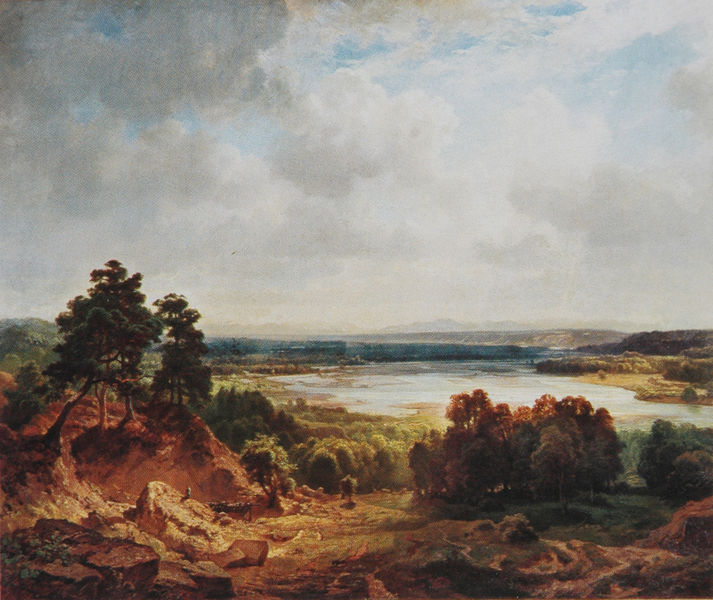
Titel: Das Isarbett bei München mit Aussicht auf die bayerischen Alpen
Künstler: Eduard d.Ä. Schleich
Standort: München
Institution: Neue Pinakothek
Schlagwörter: baum, berg, blau, dunkel, felsen, gemälde, gestein, himmel, laub, mann, meer, schatten, wasser, wolken, baumstämme, bäume, fluss, gelb, grün, landschaft, menschen, ocker, sand, see, teich, ufer, abend, braun, frankreich, grau, hell, hintergrund, licht, orange, ausblick, blick, gras, rot, tiere, weg, wiese, wolke, malerei, mensch, stein, steine, weit, holland, öl, baumstamm, erde, felder, ferne, horizont, hügel, natur, strauch, weite, busch, büsche, einsam, flach, gewässer, sonne, wiesen, insel, land, gold, pflanzen, tal, wald, anhöhe, weiher, aussicht, küste, ruhig, ruhe, ansicht, perspektive, abhang, lehm, berge, fels, gebirge, dunst, eben, nebel, hügle, geröll, herbst, hügellandschaft, idylle, sepia, figuren, stille, friedrich, romantik, strom, staffage, wetter, impressionistisch, stimmung, menschenleer, unscharf, panorama, regen, ebbe, findlinge, gestade, wälder, nadelbaum, baumgruppe, sicht, kiefer, lanschaft, landscahft, kiefern, verblauung, pinie, hirte, steinbruch, horizong, joseph anton koch 1860, paysage historique, relslandschaft, kieger, ausblickwasser, föiss